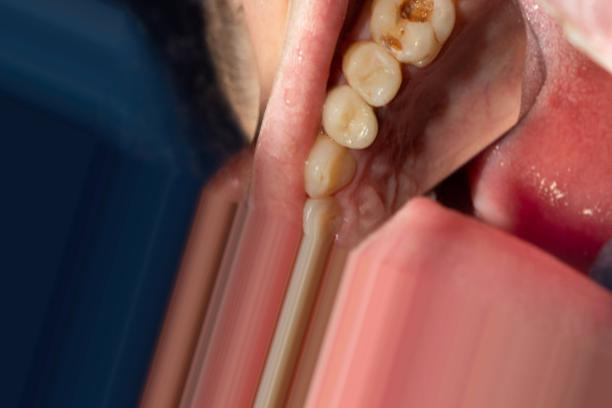
Condition: Caries